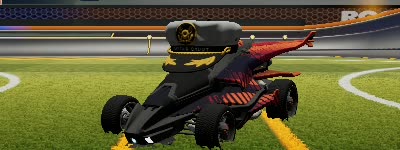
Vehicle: aftershock